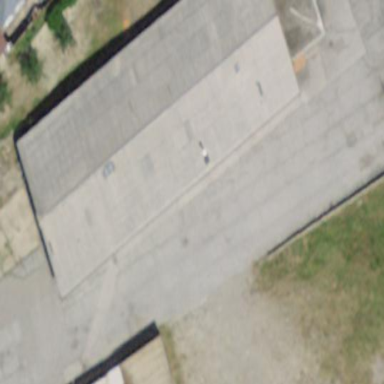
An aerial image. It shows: Industrial building.